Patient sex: F
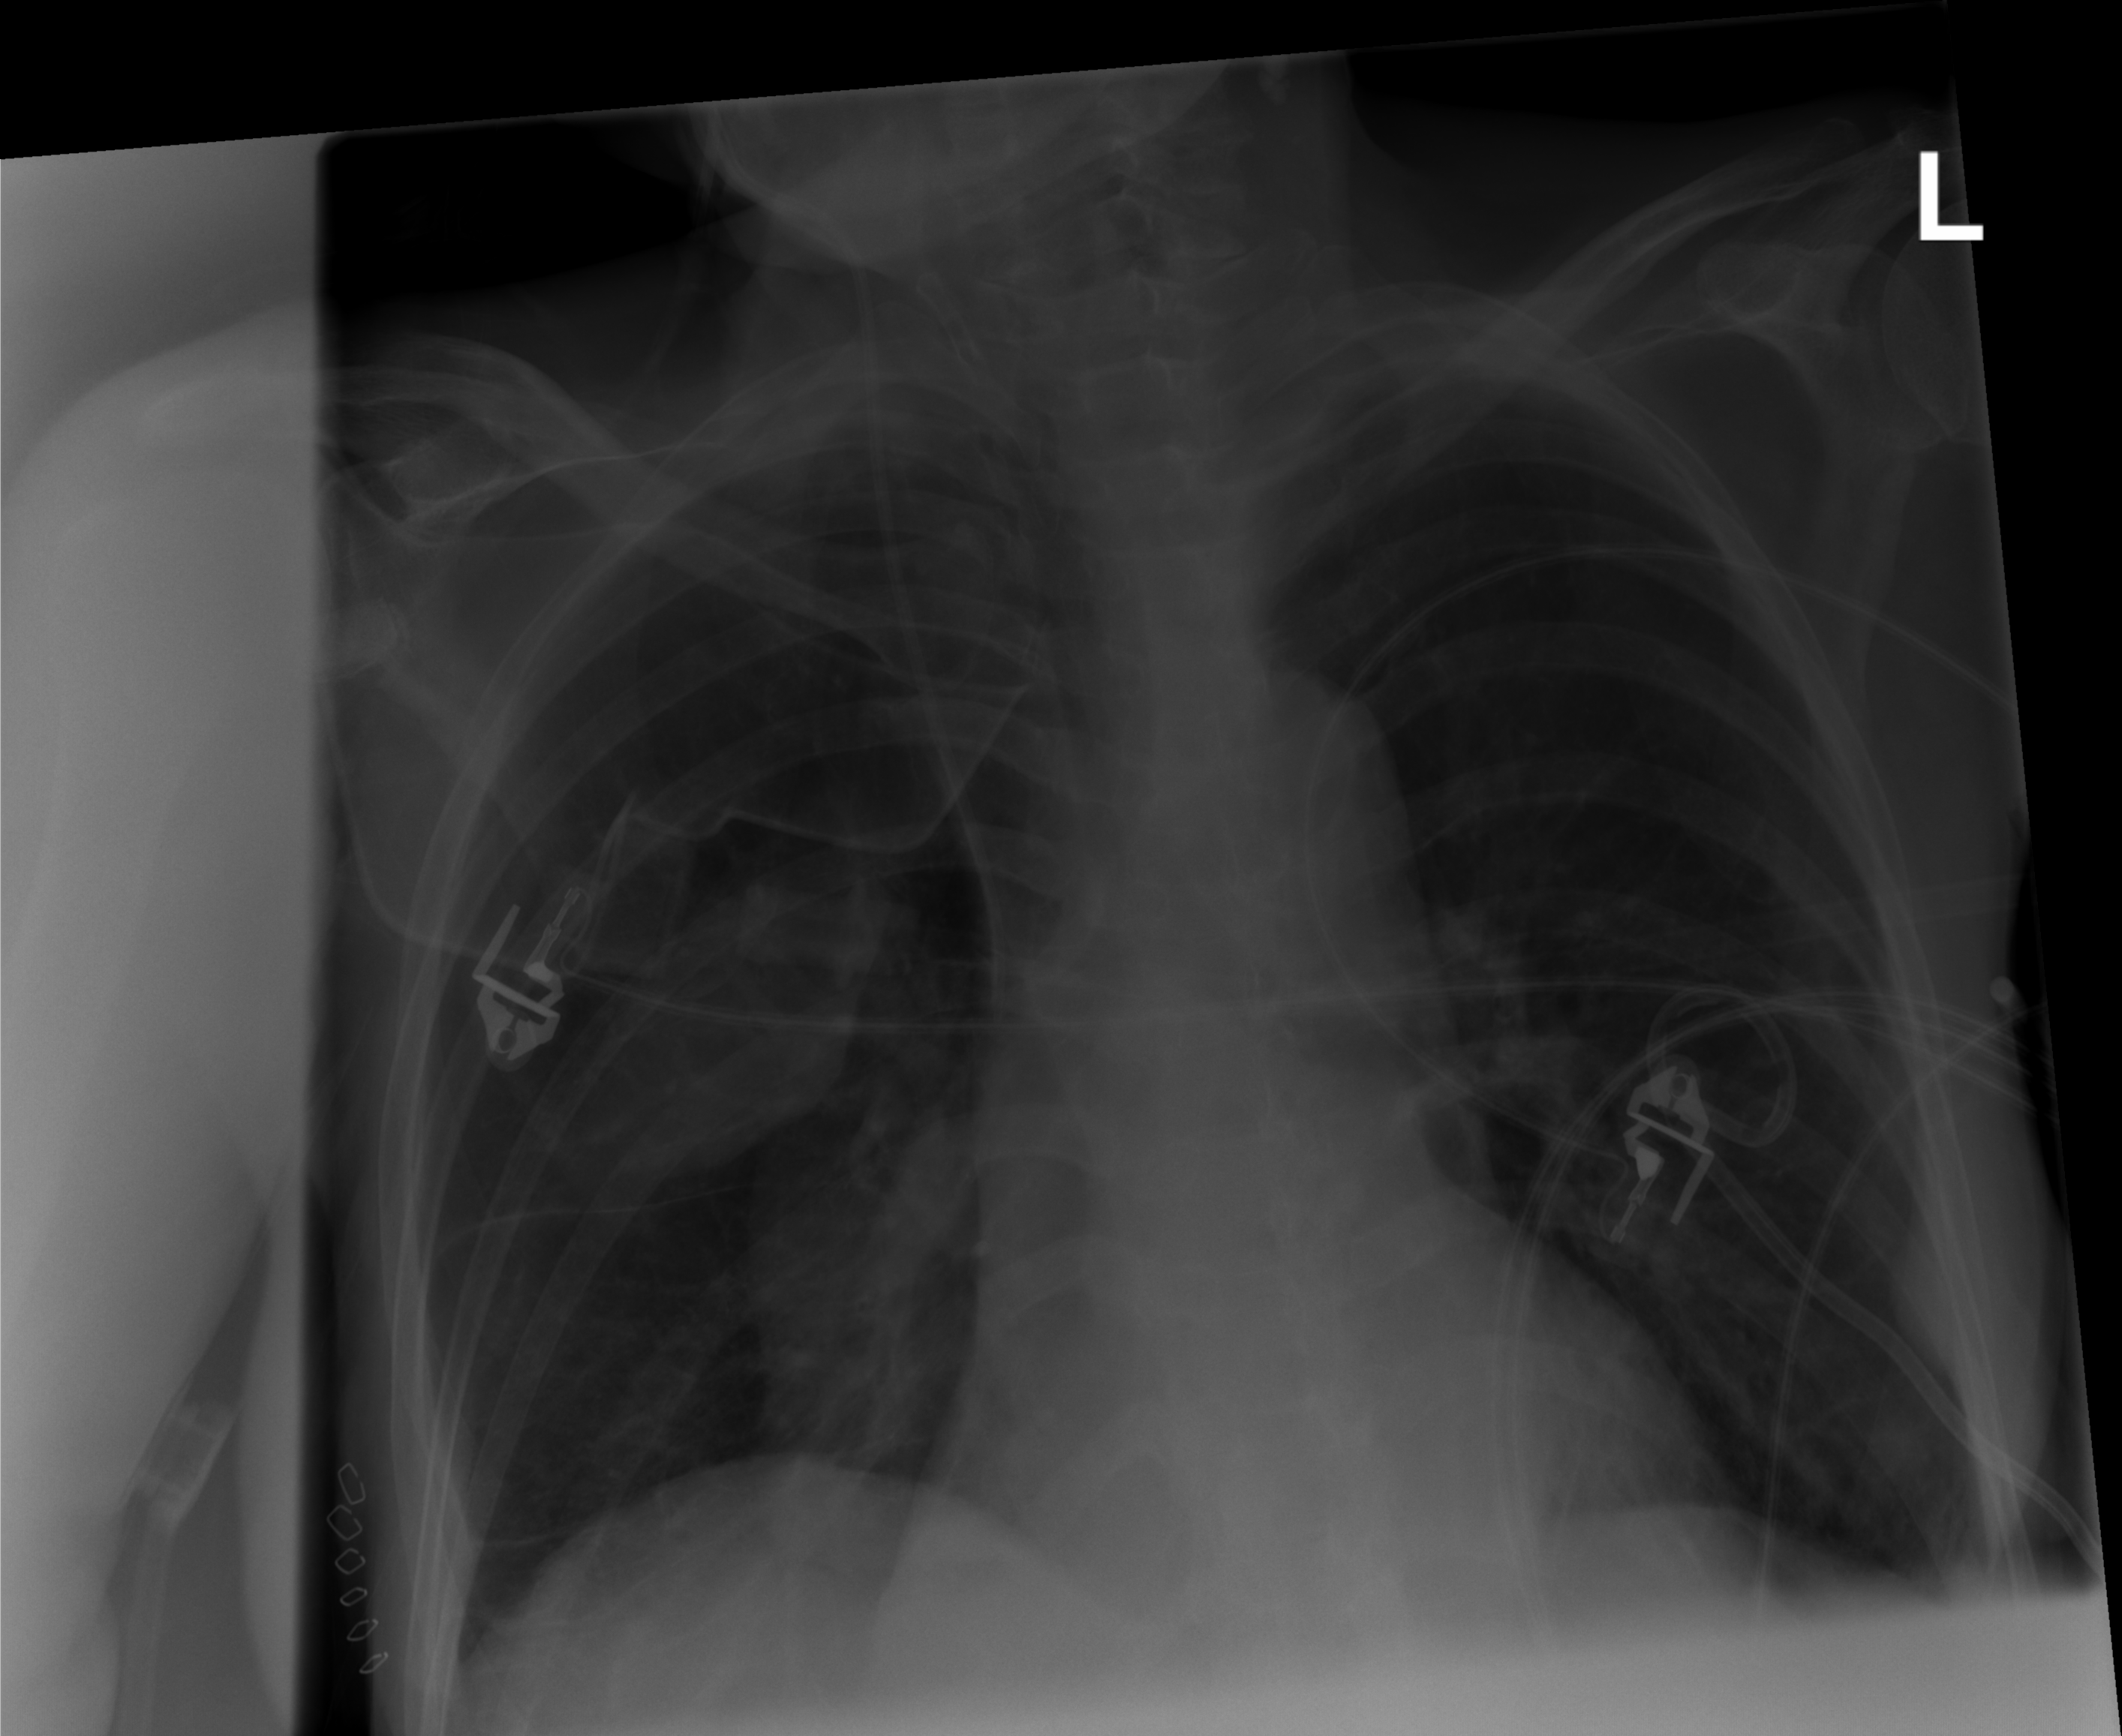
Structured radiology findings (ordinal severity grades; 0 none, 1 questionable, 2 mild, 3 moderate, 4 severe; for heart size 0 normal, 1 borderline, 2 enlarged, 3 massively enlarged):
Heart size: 0
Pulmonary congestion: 0
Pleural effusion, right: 2
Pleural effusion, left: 0
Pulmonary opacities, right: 1
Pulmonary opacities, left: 0
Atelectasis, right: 2
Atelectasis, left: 0